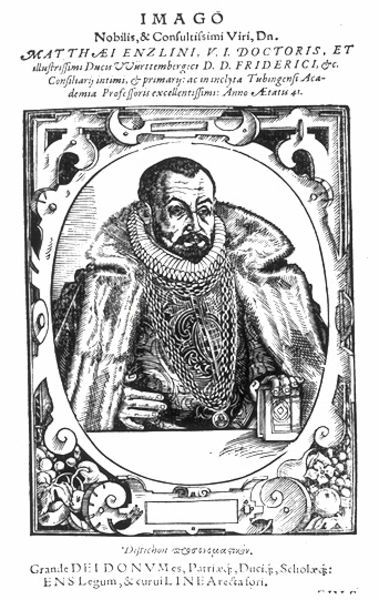
Titel: Bildnis des Matthäus Entzlin
Künstler: Hans Ulrich Alt
Institution: (Seriendruck)
Schlagwörter: feder, hand, mann, schatten, umhang, weiß, finger, frisur, grau, hintergrund, licht, mund, nase, ohr, profil, schwarz, skizze, stirn, tisch, zeichnung, blick, blüte, obst, muster, ornament, bart, augen, falten, gesicht, hermelin, kragen, mensch, pelz, rahmen, bild, bildnis, halskrause, hände, portrait, porträt, haare, halbfigur, mantel, reich, adel, augenbrauen, brustbild, ohren, renaissance, schultern, kreis, oval, frucht, früchte, holzschnitt, schrift, papier, rahmung, backen, kette, grafik, graphik, tafel, dick, kartusche, inschrift, brauen, ornamente, ramen, rüschen, schild, unterschrift, buch, gestützt, durchblick, medaillon, rechteck, druck, schwarzweiss, druckgrafik, stich, text, ketten, beschriftung, überschrift, backenbart, bleistift, orden, arzt, krause, geheimratsecken, wappen, pelzkragen, pelzmantel, voluten, mittelalter, wams, breit, schnecken, ornamentik, verzierungen, flugblatt, gebildet, doktor, legende, latein, oren, bildung, matthias, rollwerk, rüschenkragen, beschlagwerk, doctor, imago, württemberg, kursive, ratsherr, rtasherr, enzlin, lkragen, nobilis, mantel hermelin, matthai